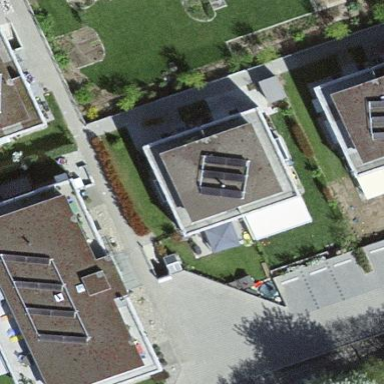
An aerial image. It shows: Residential building.